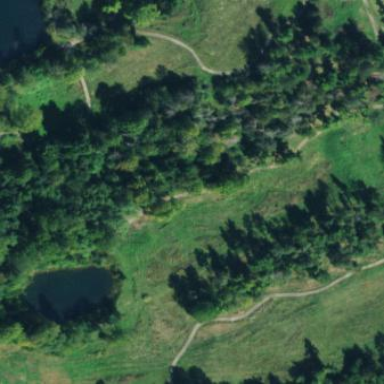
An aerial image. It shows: Grassy area designated as golf fairway.